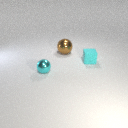
small cyan metal sphere to the left of large brown metal sphere